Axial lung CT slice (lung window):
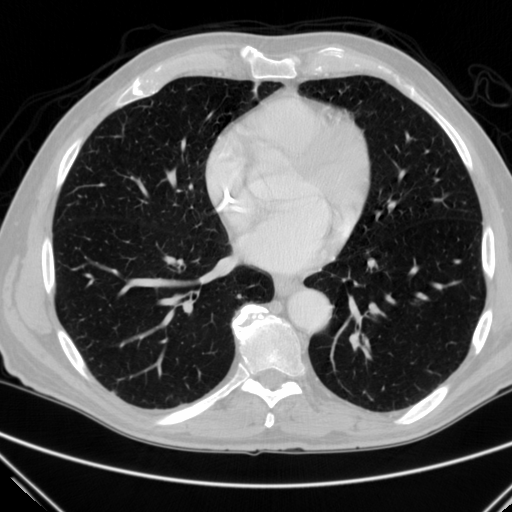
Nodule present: no